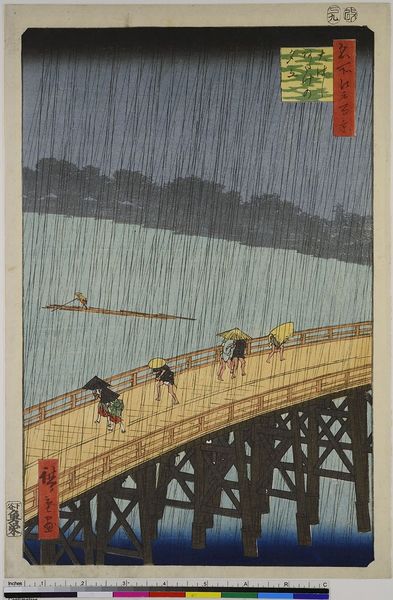
Titel: Abendlicher Platzregen bei der großen Brücke von Atake, Blatt 58 aus der Serie: 100 berühmte Ansichten von Edo
Künstler: Utagawa Hiroshige
Standort: Hamburg
Institution: Museum für Kunst und Gewerbe Hamburg
Schlagwörter: blau, wasser, fluss, gelb, menschen, see, ufer, holz, schwarz, zeichnung, rot, schirm, beige, malerei, kalt, natur, brücke, büsche, gehen, boot, holzschnitt, japan, schrift, farben, unwetter, japanisch, schriftzeichen, regen, buch, asien, druckgraphik, druckgrafik, cartoon, regenschirme, schirme, asiatisch, stelzen, china, sieben, viadukt, klat, zeit, guss, farbholzschnitt, schutz, staken, holzbrücke, floß, edo, reproduktionen, druckerzeugnisse, aquädukt, arataki, brücke regen